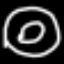
Label: donut